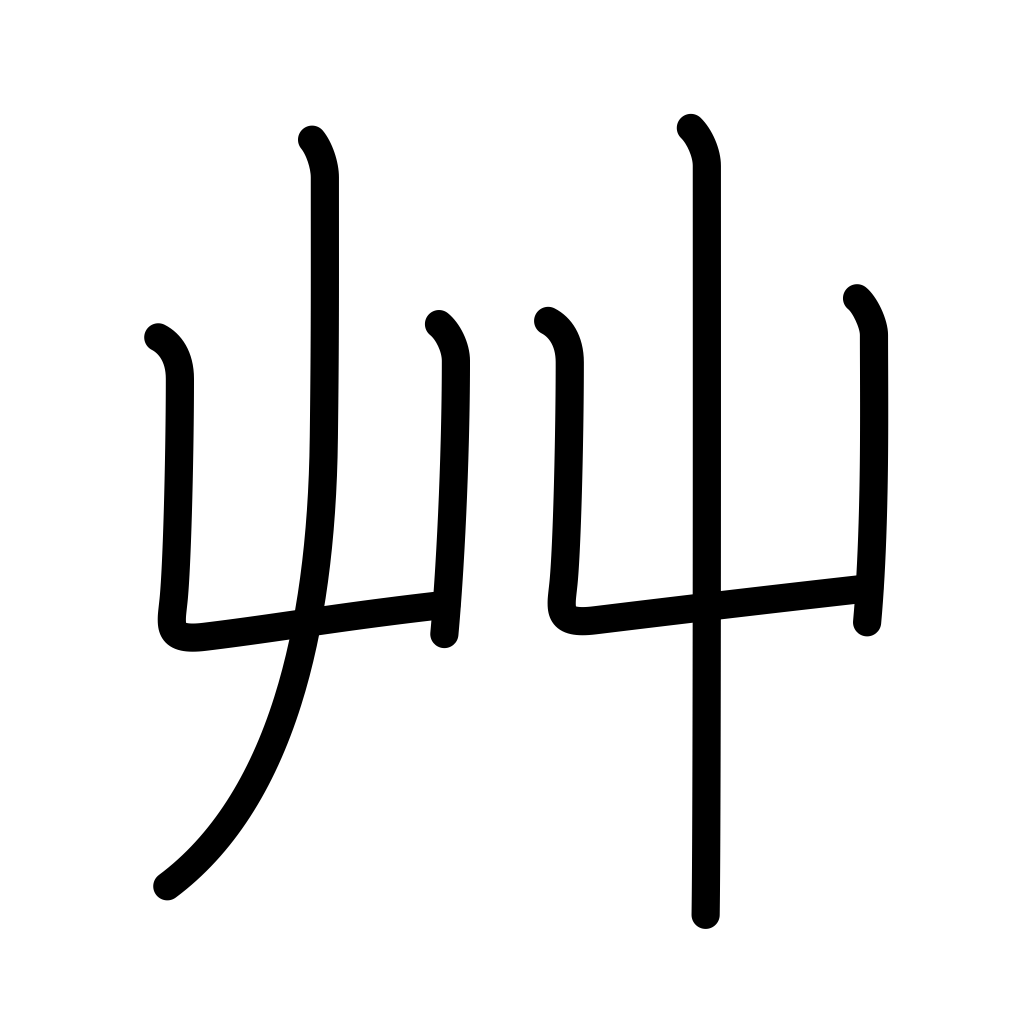
Meaning: grass, plants